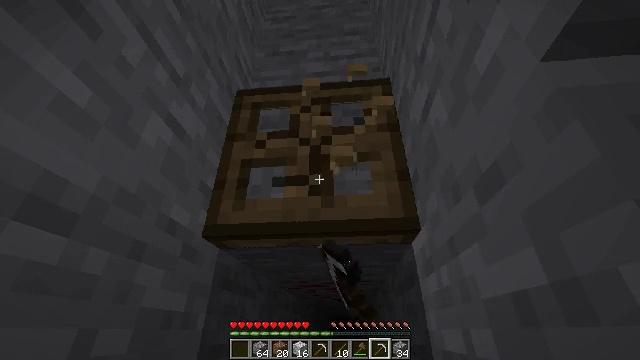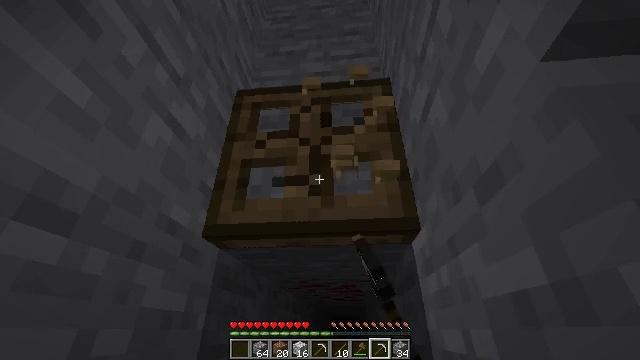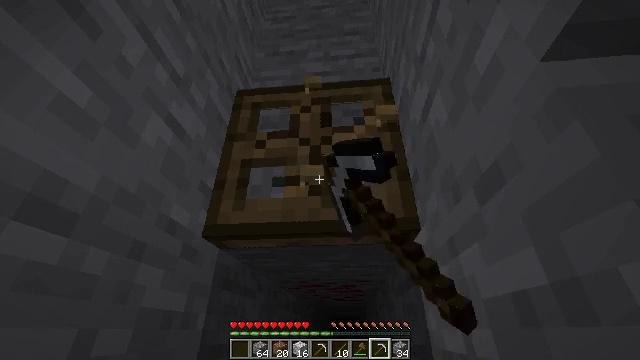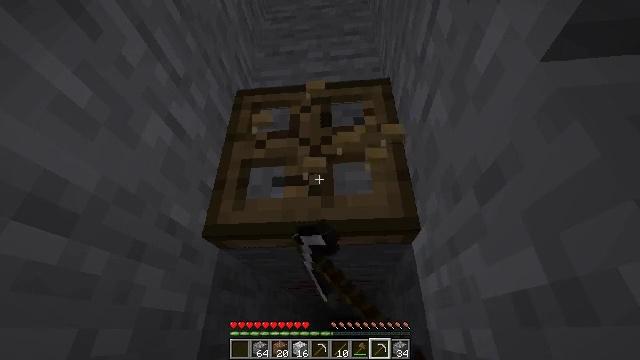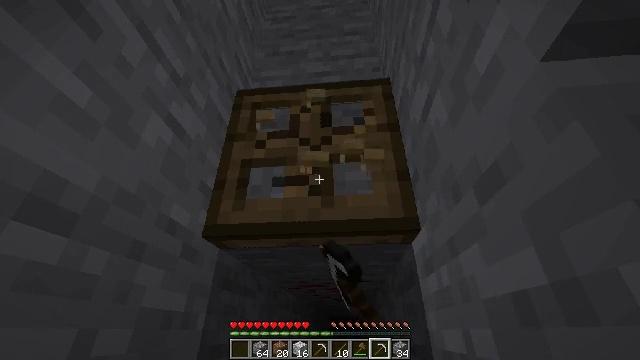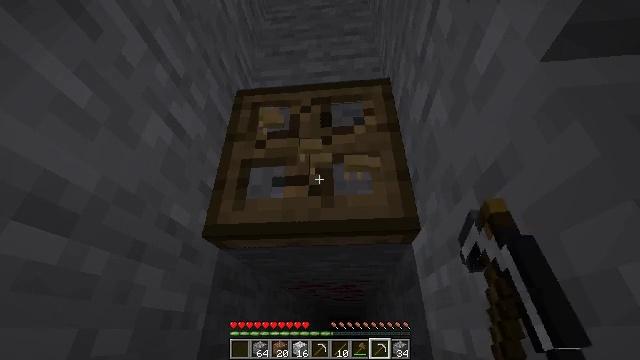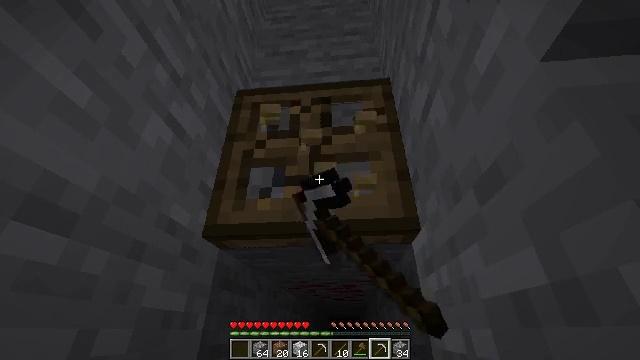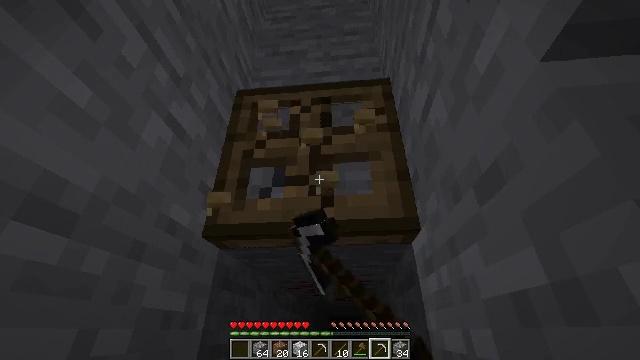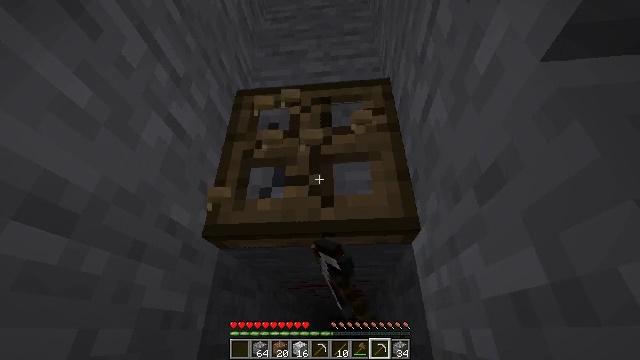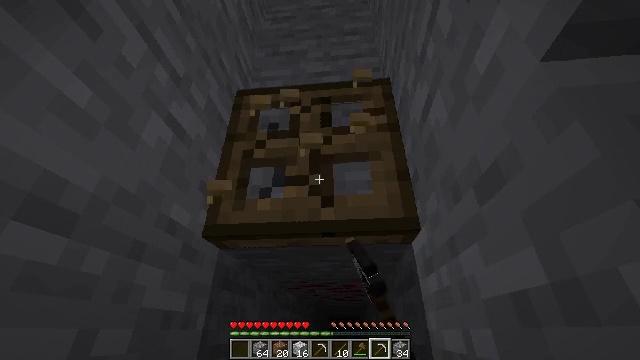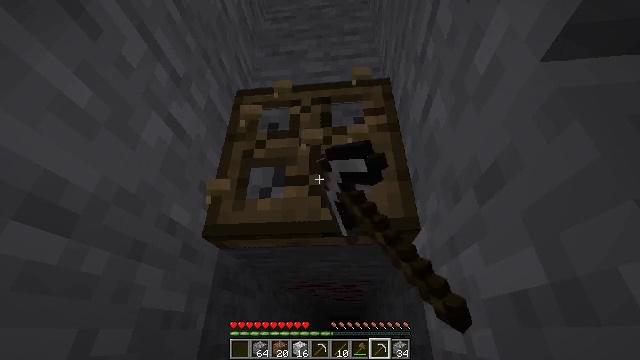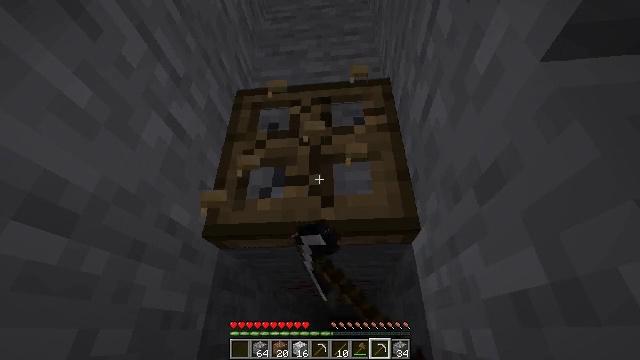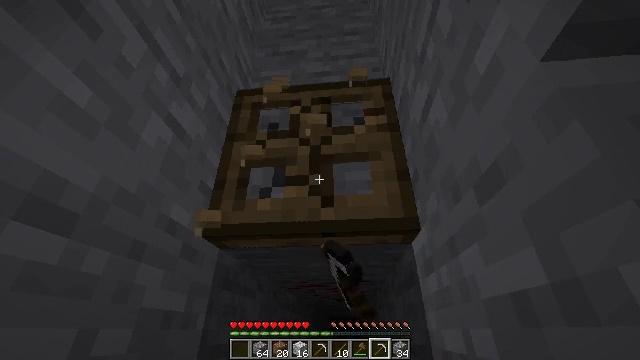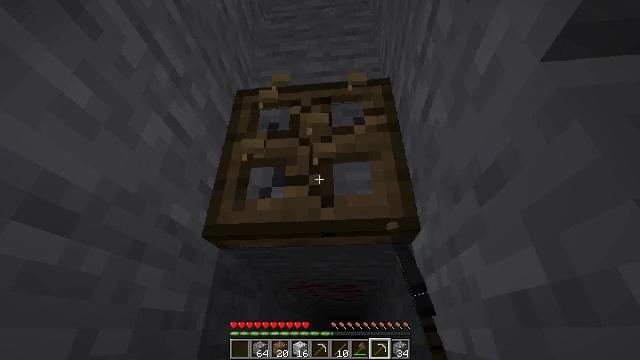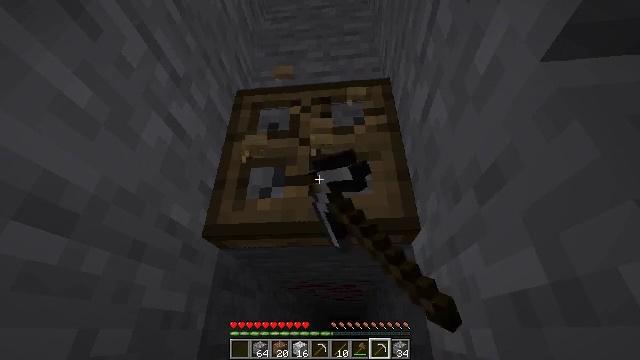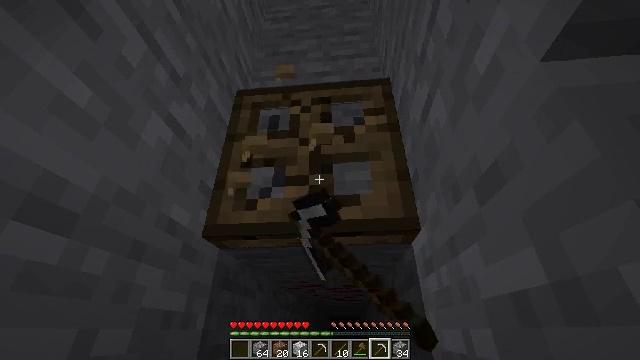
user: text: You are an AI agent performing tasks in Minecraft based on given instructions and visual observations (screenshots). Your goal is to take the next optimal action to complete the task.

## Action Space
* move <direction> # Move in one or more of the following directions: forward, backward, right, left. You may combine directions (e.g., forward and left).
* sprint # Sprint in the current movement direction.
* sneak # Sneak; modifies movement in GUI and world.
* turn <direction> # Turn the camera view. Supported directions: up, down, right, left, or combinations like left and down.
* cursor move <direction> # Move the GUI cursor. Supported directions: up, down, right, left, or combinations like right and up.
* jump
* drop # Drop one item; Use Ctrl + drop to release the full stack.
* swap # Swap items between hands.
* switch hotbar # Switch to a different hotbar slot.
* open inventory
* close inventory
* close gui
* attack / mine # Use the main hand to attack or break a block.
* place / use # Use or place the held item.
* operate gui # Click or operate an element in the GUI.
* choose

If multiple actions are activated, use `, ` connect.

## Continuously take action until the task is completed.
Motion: motion action
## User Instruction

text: Collect the oak trapdoor for re-use.
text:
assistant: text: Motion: attack / mine
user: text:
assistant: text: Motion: attack / mine
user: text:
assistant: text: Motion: attack / mine
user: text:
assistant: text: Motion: attack / mine
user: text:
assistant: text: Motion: attack / mine
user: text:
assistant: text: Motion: attack / mine
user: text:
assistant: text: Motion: attack / mine
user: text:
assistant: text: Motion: attack / mine
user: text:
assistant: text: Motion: attack / mine
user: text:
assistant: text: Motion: attack / mine
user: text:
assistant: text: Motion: attack / mine
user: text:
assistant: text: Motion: attack / mine
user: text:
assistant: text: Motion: attack / mine
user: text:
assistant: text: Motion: attack / mine
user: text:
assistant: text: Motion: attack / mine
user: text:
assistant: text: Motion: attack / mine
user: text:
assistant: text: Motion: attack / mine
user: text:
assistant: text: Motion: attack / mine
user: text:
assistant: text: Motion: attack / mine
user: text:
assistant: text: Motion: attack / mine
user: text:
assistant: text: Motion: attack / mine
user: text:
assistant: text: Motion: attack / mine
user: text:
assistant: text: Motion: attack / mine
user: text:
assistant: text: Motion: attack / mine
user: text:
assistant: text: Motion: attack / mine
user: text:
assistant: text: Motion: attack / mine
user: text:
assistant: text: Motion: attack / mine
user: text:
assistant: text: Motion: attack / mine
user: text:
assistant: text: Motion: attack / mine
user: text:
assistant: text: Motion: attack / mine